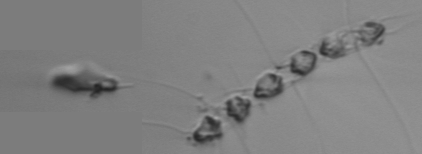
Label: Chaetoceros_didymus